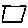
Label: square